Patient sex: M
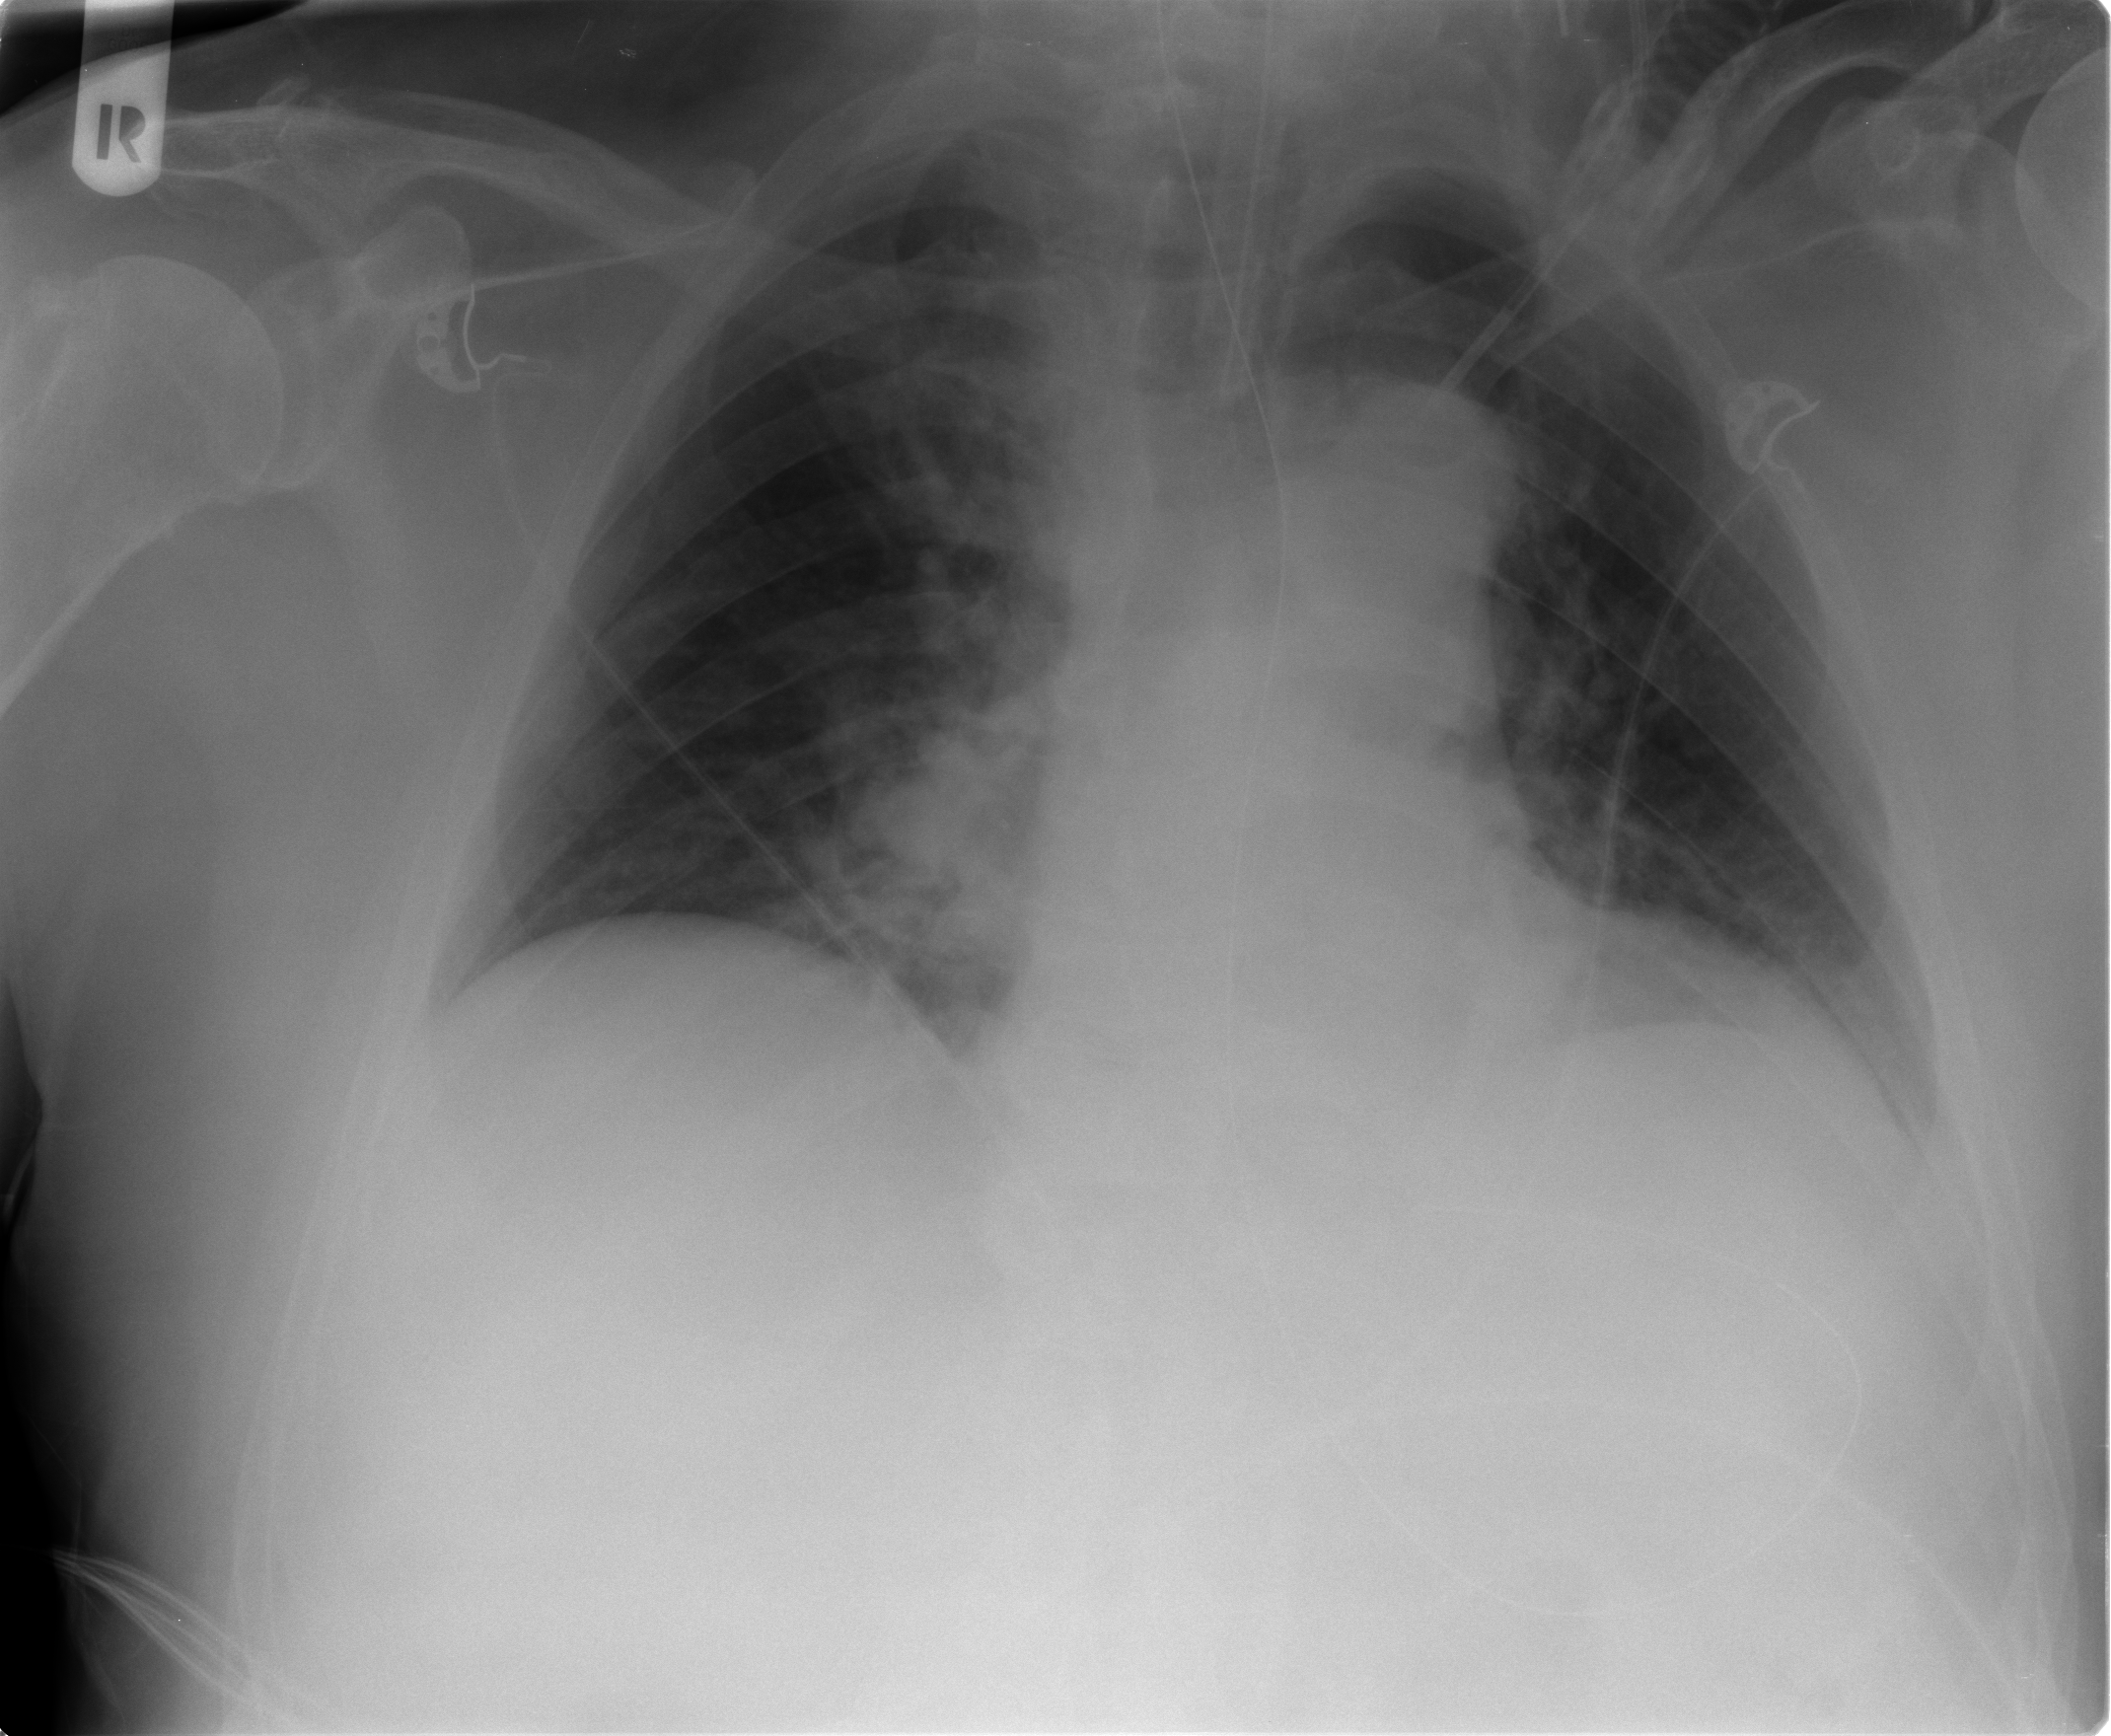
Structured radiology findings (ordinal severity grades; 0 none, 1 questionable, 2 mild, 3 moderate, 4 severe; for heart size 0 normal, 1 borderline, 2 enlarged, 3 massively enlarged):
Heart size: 0
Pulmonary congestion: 2
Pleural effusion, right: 0
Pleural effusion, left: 2
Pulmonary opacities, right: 0
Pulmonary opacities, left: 0
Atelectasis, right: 0
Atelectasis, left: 0